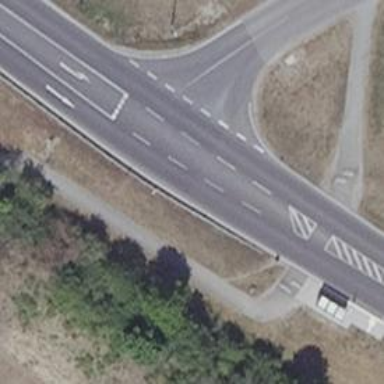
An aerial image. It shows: Asphalt road classified as tertiary.